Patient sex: M
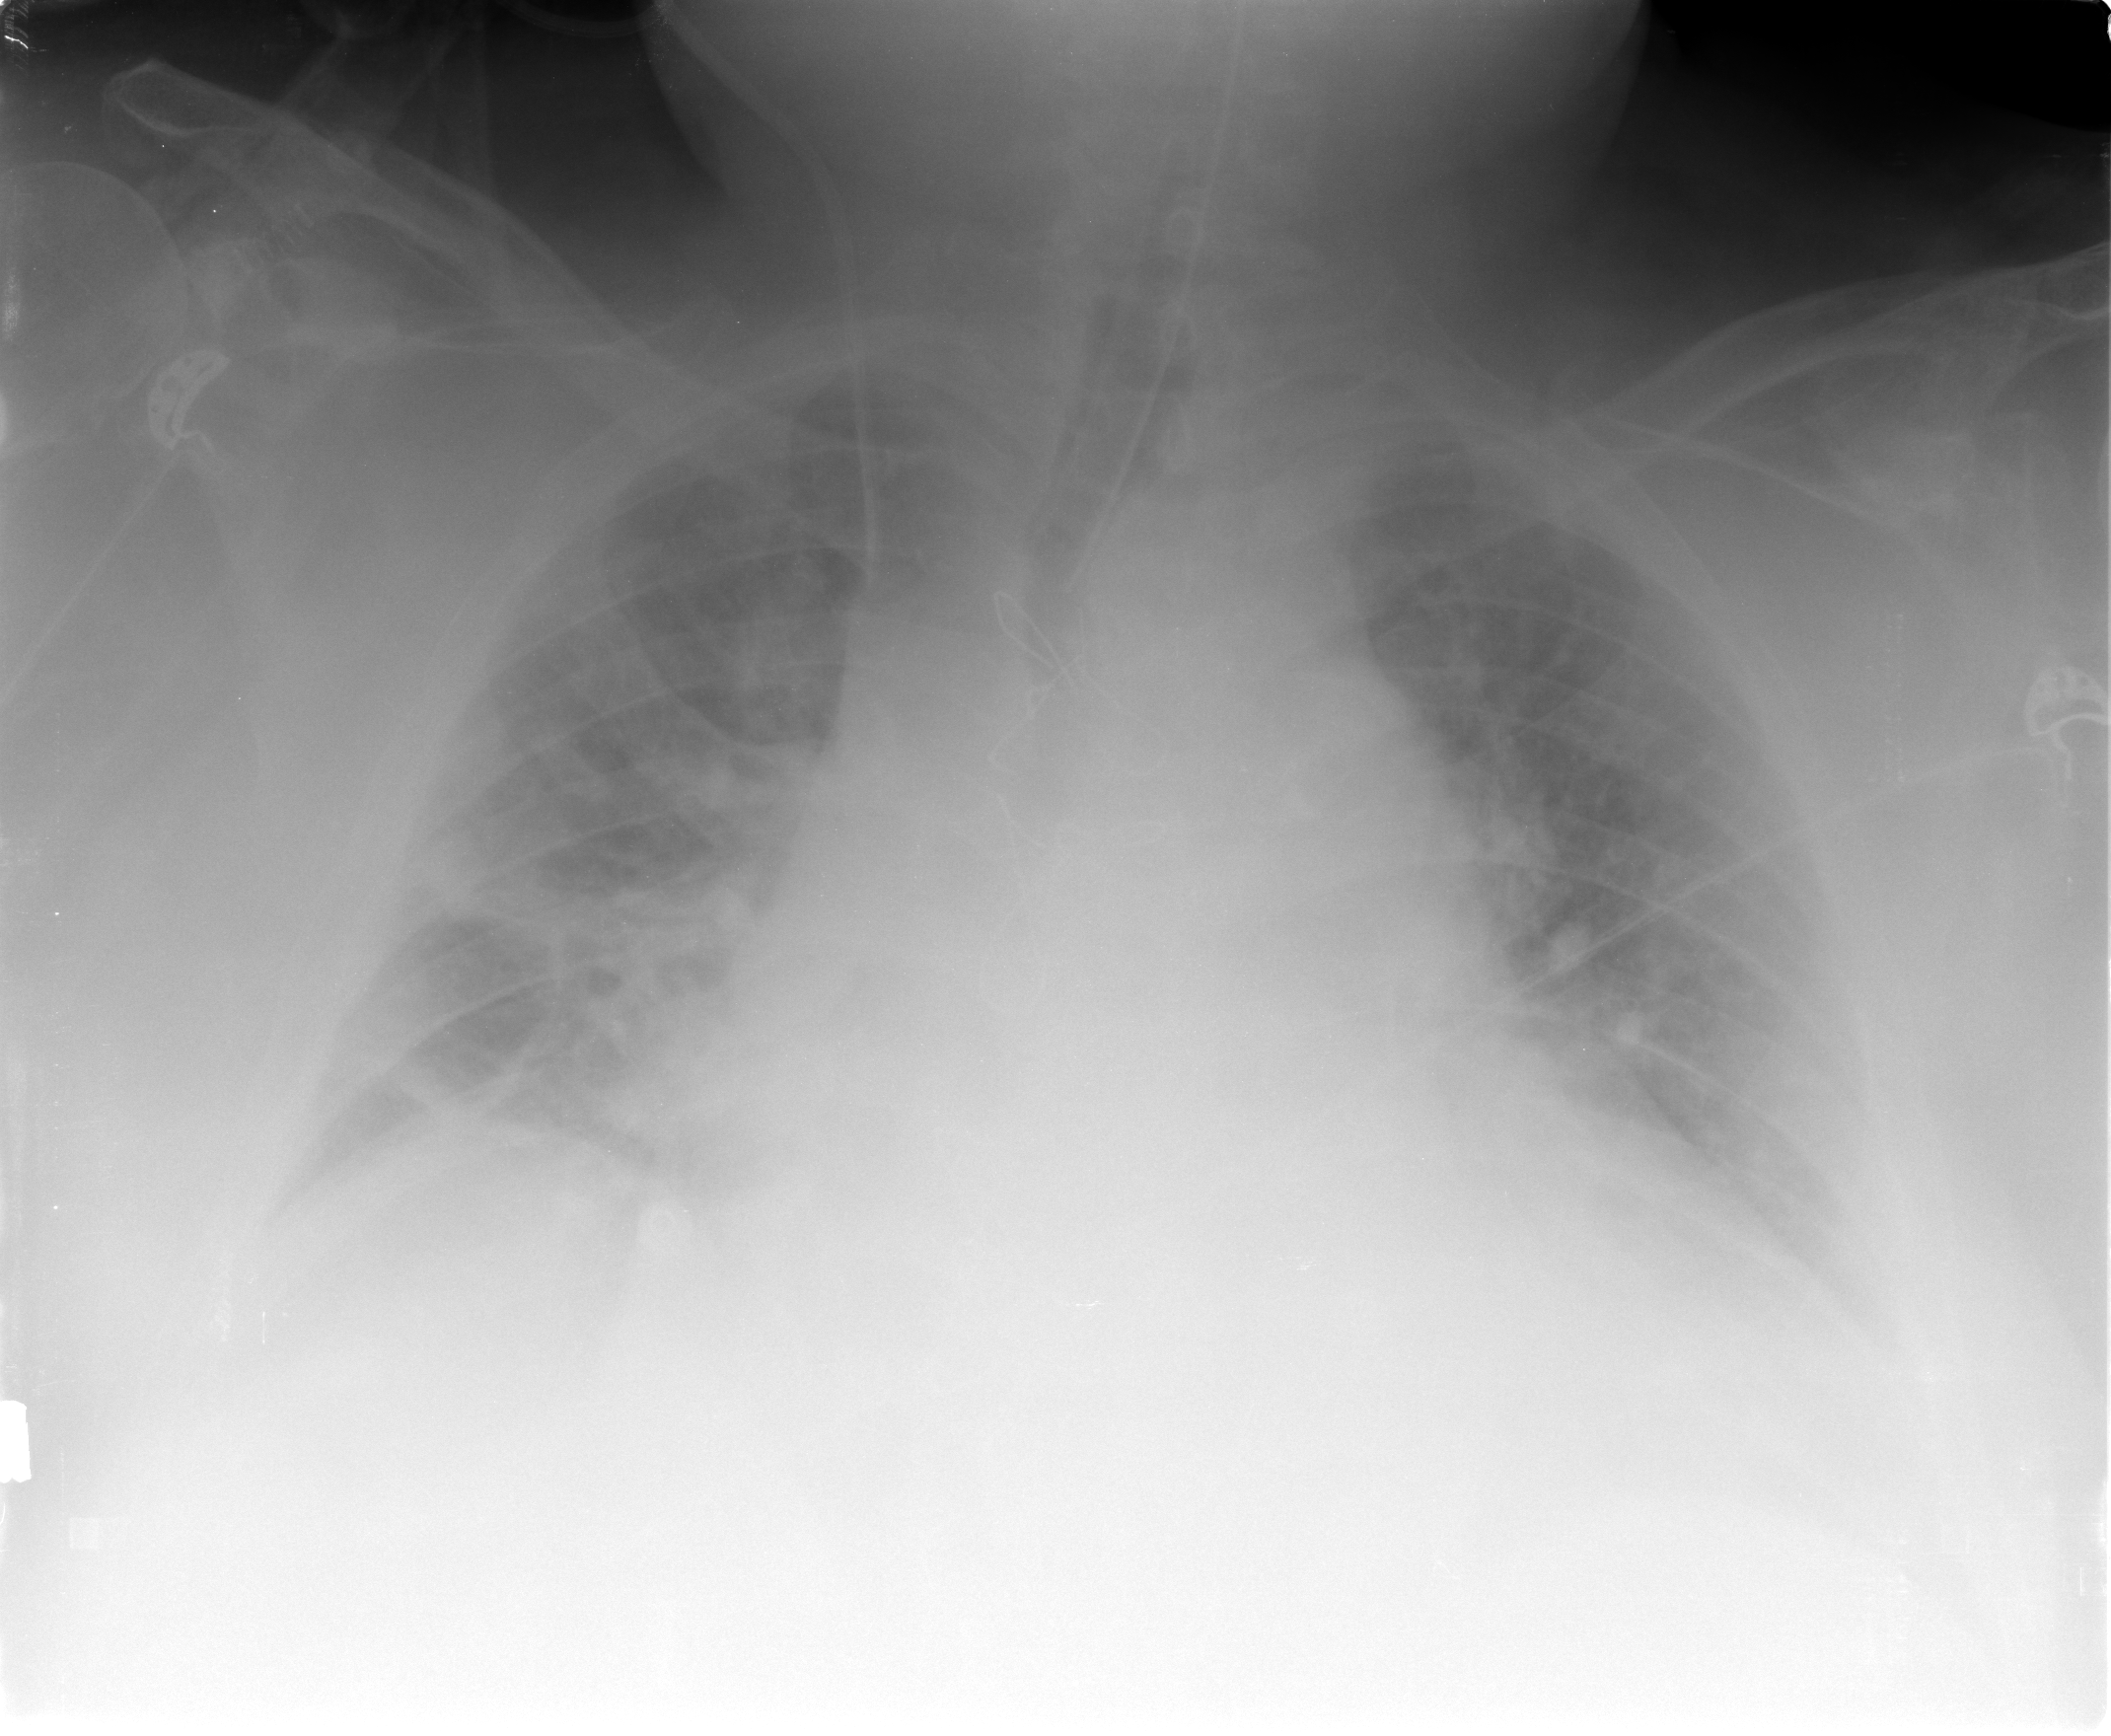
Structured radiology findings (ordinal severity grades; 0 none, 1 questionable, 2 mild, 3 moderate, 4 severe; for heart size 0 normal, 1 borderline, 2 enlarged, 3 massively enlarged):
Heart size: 2
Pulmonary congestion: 2
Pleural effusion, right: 1
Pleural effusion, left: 2
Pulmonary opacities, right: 2
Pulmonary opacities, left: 0
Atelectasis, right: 2
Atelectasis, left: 2